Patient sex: F
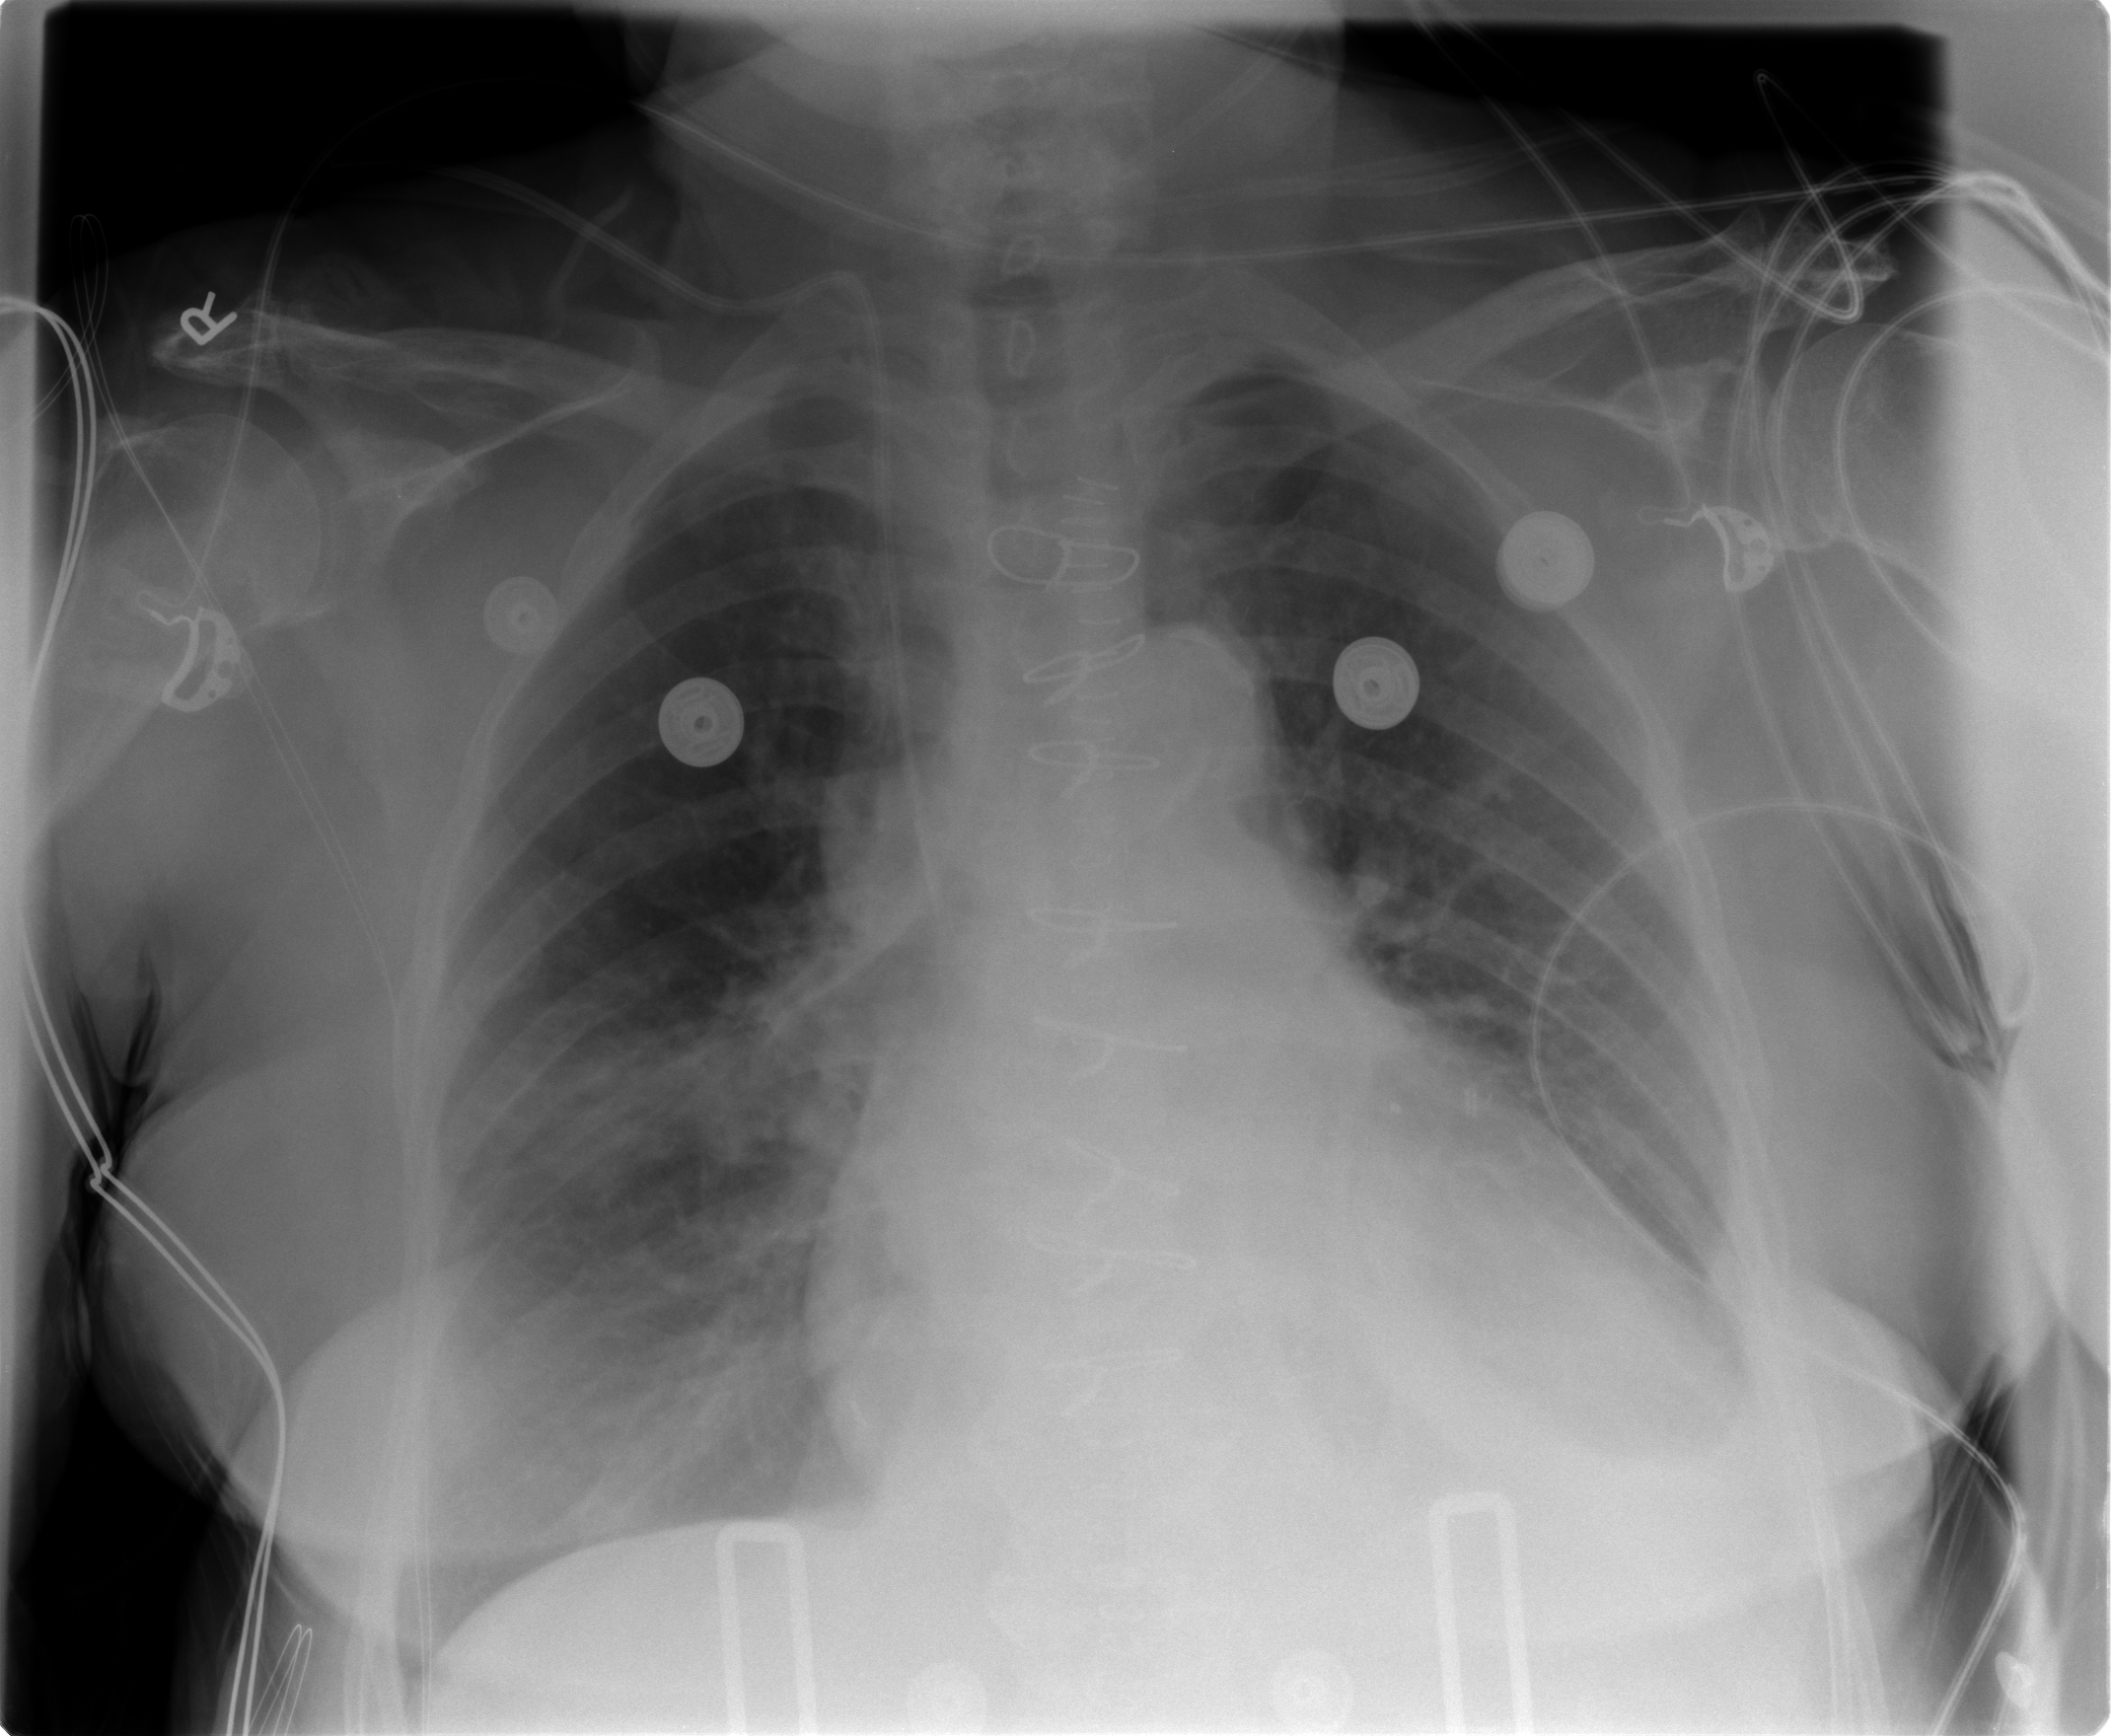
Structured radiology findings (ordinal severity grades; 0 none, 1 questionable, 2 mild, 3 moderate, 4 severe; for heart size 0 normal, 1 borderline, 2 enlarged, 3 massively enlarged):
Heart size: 2
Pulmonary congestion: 1
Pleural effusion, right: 0
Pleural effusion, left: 2
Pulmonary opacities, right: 2
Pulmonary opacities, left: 0
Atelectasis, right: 0
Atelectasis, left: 2